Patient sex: M
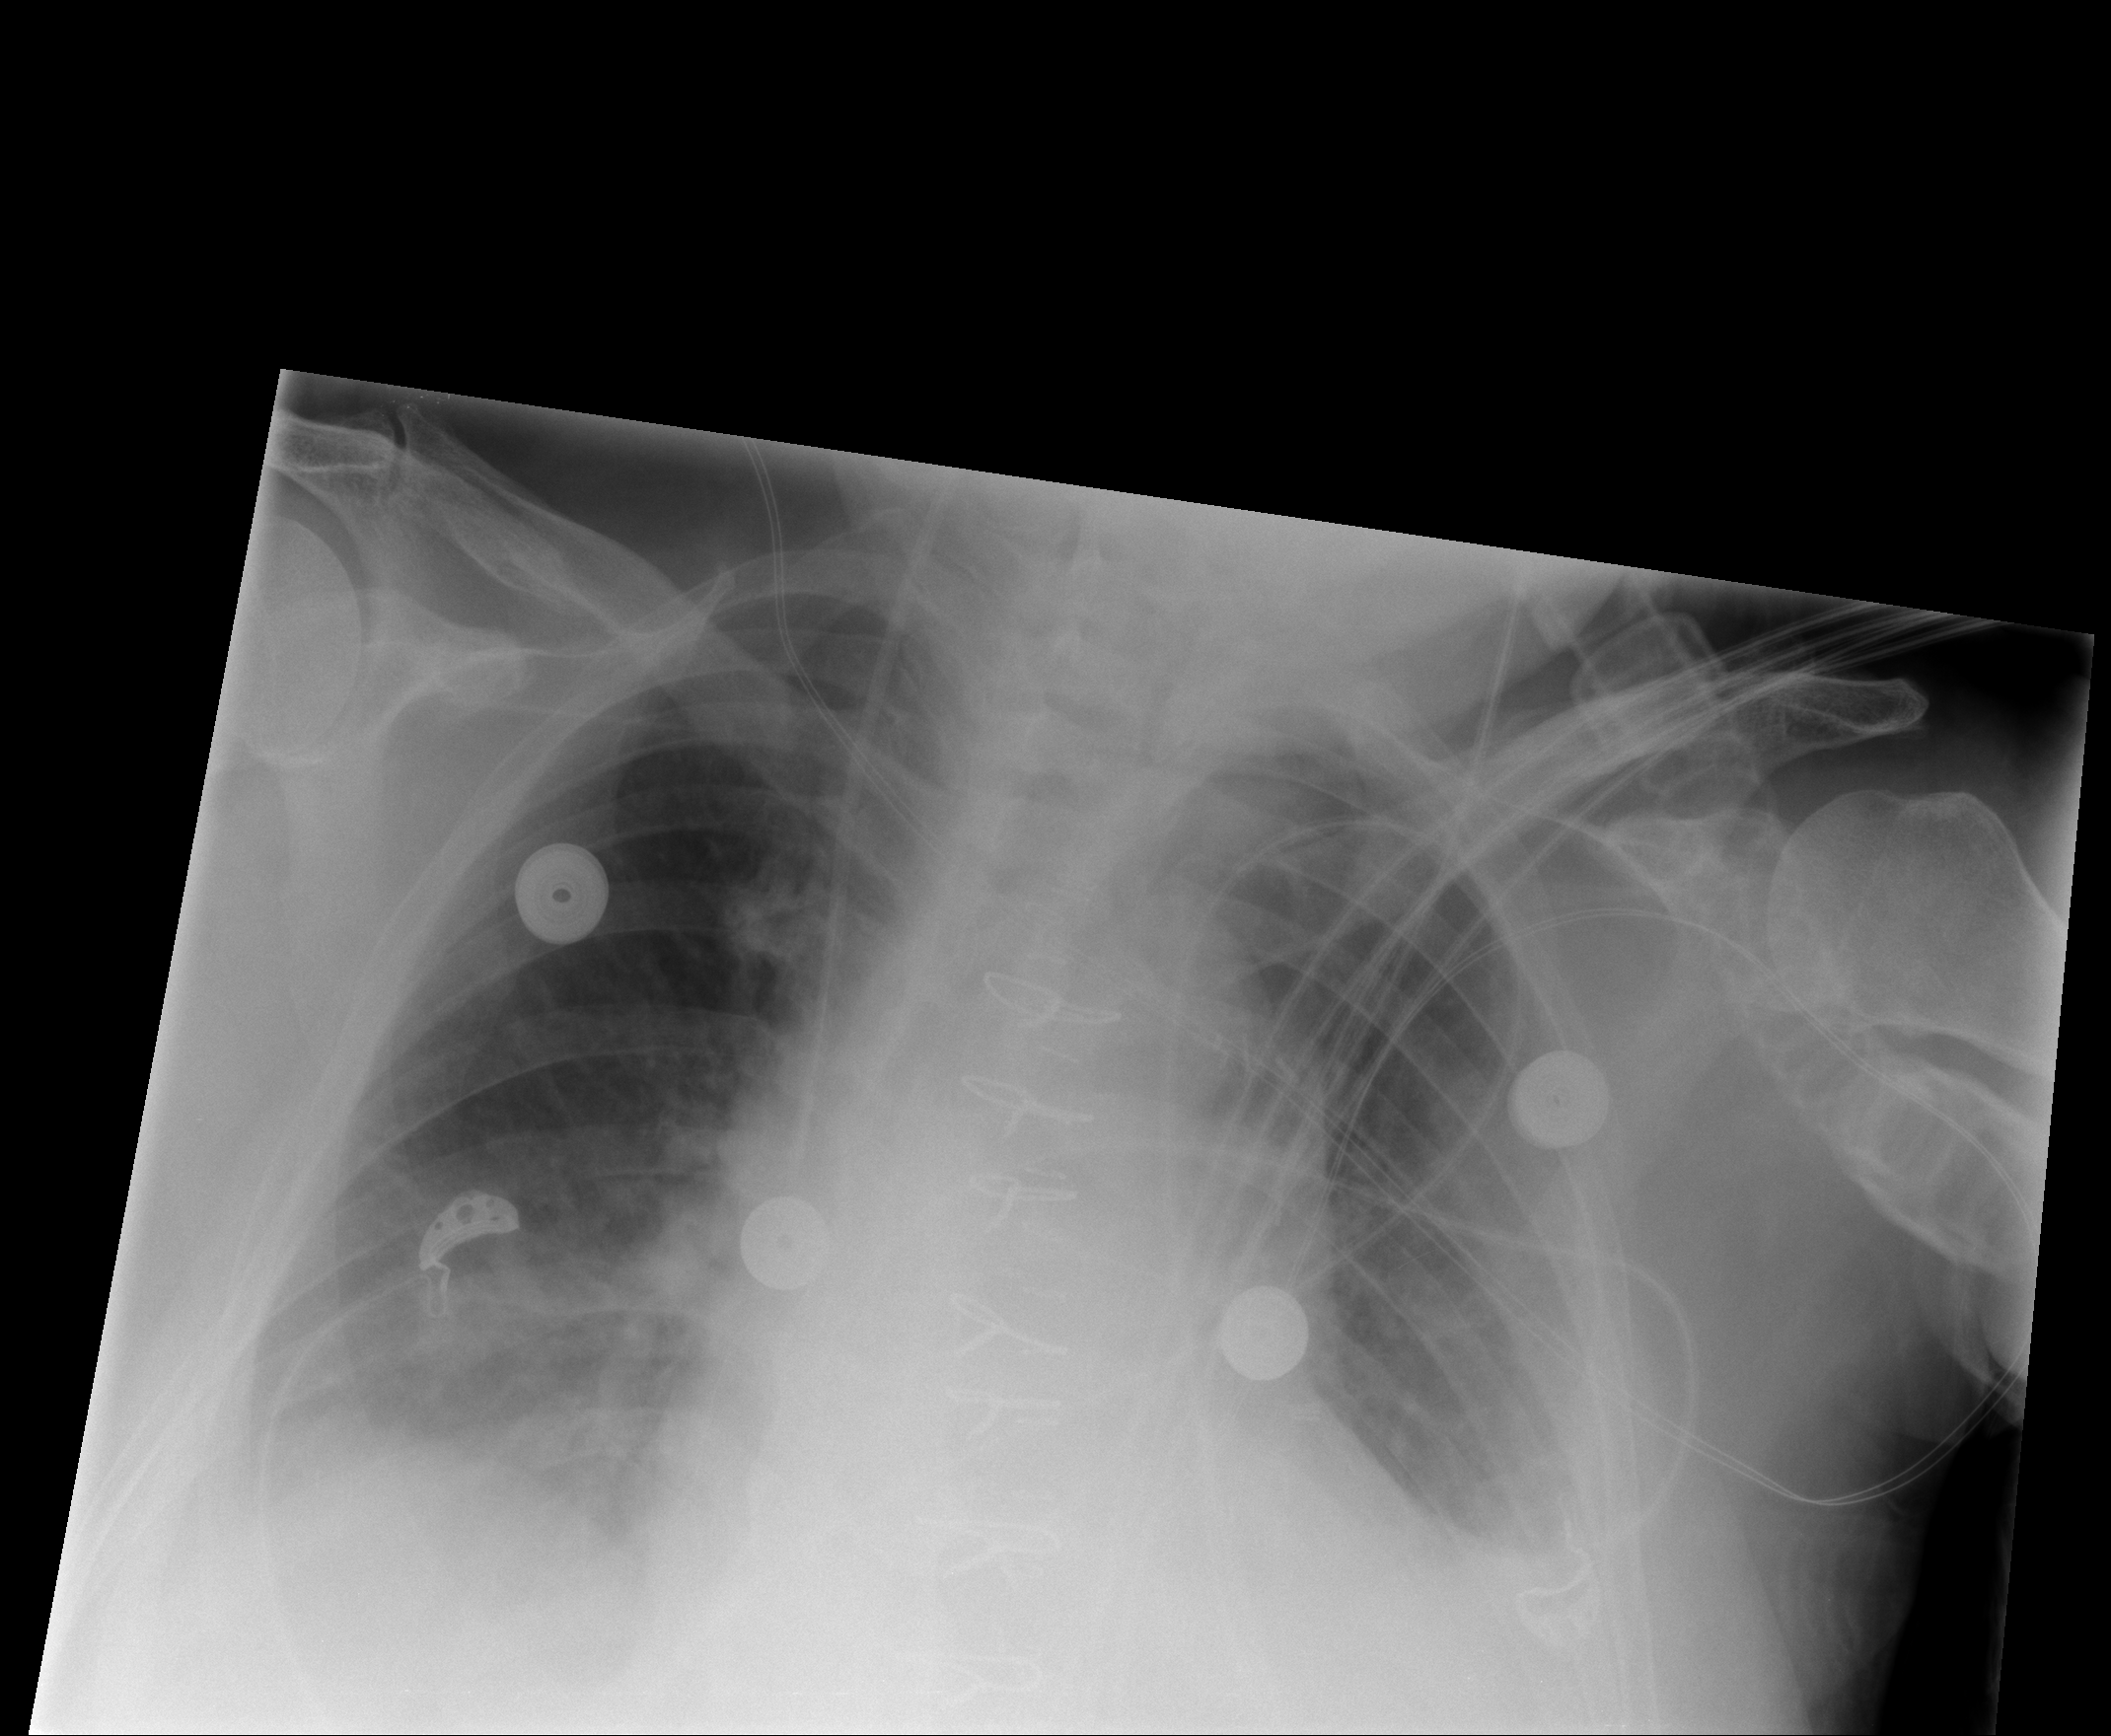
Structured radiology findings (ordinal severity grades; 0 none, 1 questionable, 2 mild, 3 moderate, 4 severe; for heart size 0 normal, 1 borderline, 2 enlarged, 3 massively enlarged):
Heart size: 2
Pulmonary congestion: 1
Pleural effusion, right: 2
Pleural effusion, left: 2
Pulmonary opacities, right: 0
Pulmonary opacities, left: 0
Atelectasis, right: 2
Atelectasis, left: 2